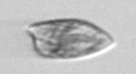
Label: Prorocentrum_dentatum